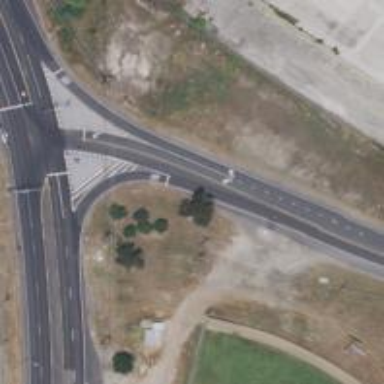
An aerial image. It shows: Tertiary link road.